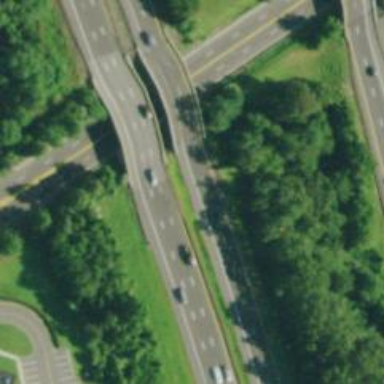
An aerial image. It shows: Motorway bridge spanning urban freeway/expressway.